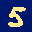
Label: 5